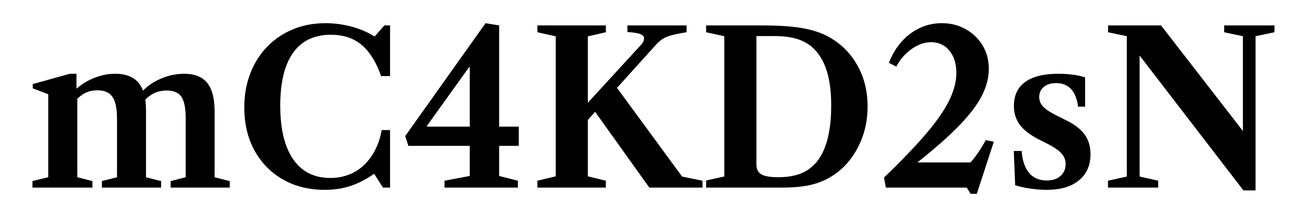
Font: LibreCaslonText_SemiBold